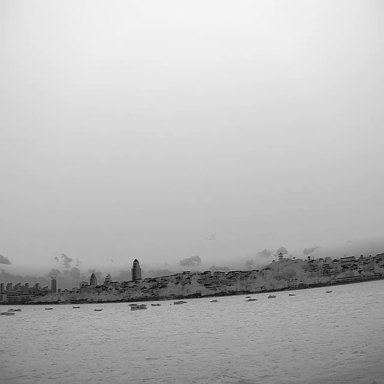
There are 12 bulk_carriers in the infrared image.